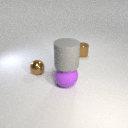
large gray rubber cylinder above large purple rubber sphere